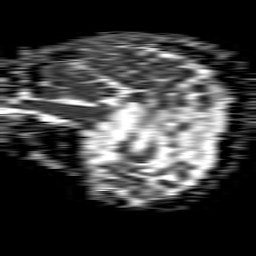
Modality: ADC
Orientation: sagittal
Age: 68
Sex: female
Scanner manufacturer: philips
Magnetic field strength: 1.5 T
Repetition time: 4.6 s
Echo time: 0.09059 s